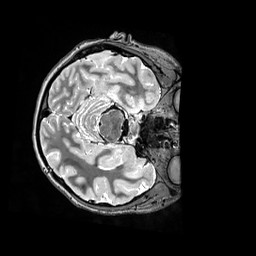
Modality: T2w
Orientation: axial
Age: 21
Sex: female
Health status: ill
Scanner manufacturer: siemens
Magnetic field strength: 3 T
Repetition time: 3.2 s
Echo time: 0.564 s